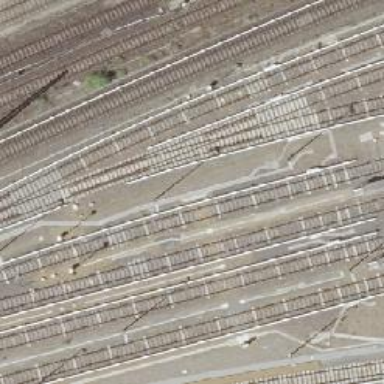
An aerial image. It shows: Railway signal.